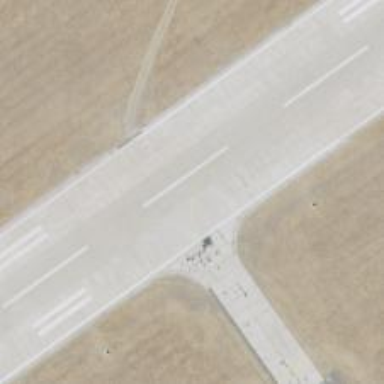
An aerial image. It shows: Image of taxiway at airport.